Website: lowes
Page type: delivery-shipping
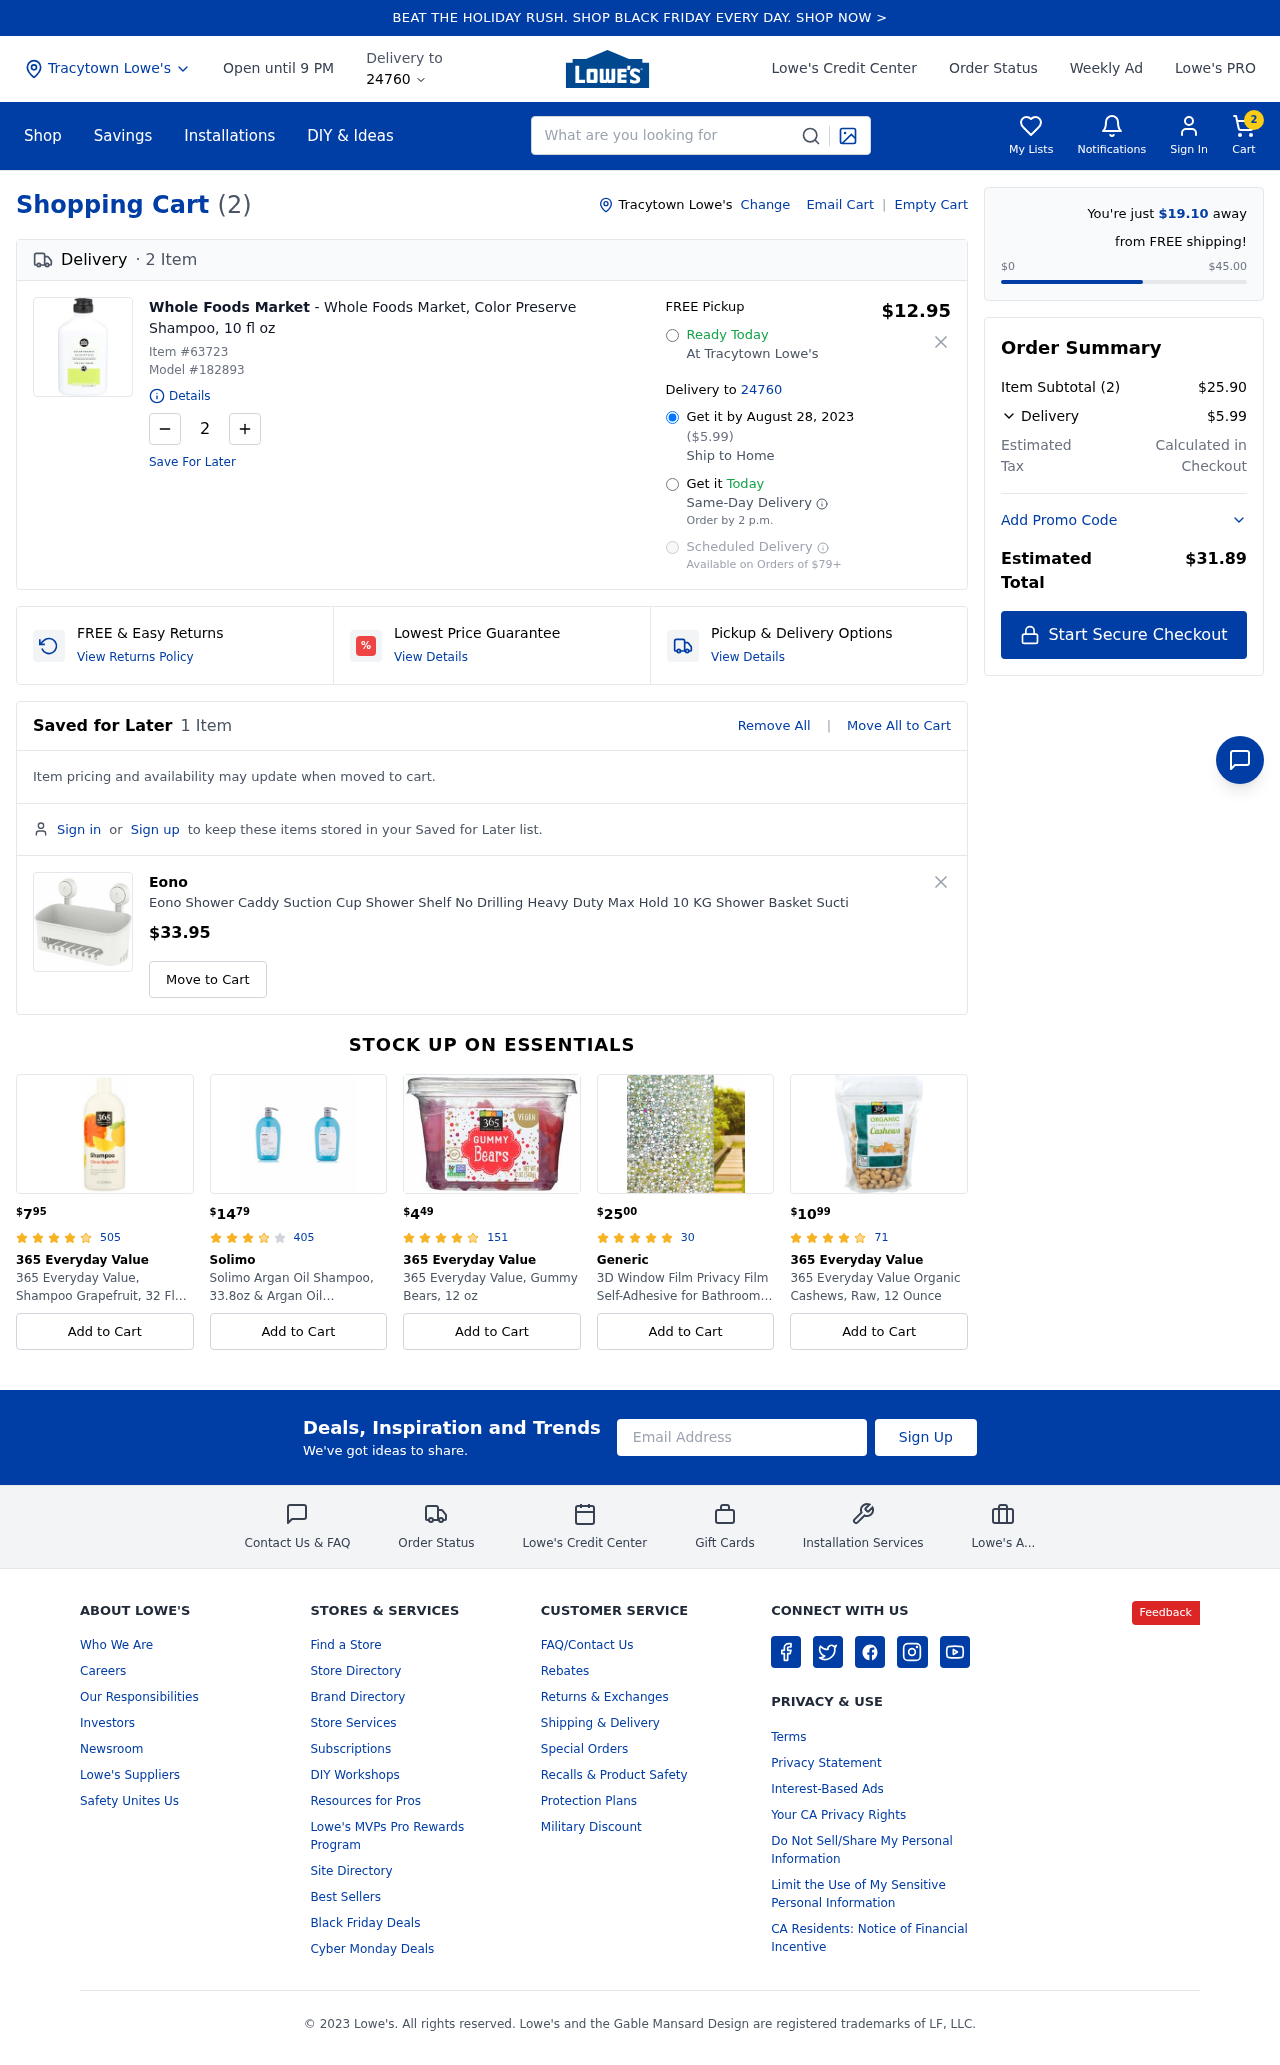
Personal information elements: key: PII_CITY
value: Tracytown
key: PII_EMAIL
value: natalie_bryant@gmail.com
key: PII_POSTCODE
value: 24760
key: PII_CITY2
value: Tracytown
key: PII_CITY3
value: Tracytown
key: PII_POSTCODE_FULL
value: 24760
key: PII_POSTCODE_NUMERIC
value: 24760
Product elements: key: PRODUCT1_BRAND
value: Whole Foods Market
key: PRODUCT1_NAME
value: Whole Foods Market, Color Preserve Shampoo, 10 fl oz
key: PRODUCT1_PRICE
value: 12.95
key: PRODUCT1_QUANTITY
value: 2
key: PRODUCT2_BRAND
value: Eono
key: PRODUCT2_NAME
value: Eono Shower Caddy Suction Cup Shower Shelf No Drilling Heavy Duty Max Hold 10 KG Shower Basket Sucti
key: PRODUCT2_PRICE
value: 33.95
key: PRODUCT1_ITEM_NUMBER
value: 63723
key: PRODUCT1_MODEL_NUMBER
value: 182893
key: PRODUCT3_PRICE
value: $795
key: PRODUCT3_NUM_RATINGS
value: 505
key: PRODUCT3_BRAND
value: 365 Everyday Value
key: PRODUCT3_NAME
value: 365 Everyday Value, Shampoo Grapefruit, 32 Fl Oz
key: PRODUCT4_PRICE
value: $1479
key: PRODUCT4_NUM_RATINGS
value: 405
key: PRODUCT4_BRAND
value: Solimo
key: PRODUCT4_NAME
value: Solimo Argan Oil Shampoo, 33.8oz & Argan Oil Conditioner, 33.8oz
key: PRODUCT5_PRICE
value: $449
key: PRODUCT5_NUM_RATINGS
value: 151
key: PRODUCT5_BRAND
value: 365 Everyday Value
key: PRODUCT5_NAME
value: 365 Everyday Value, Gummy Bears, 12 oz
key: PRODUCT6_PRICE
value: $2500
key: PRODUCT6_NUM_RATINGS
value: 30
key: PRODUCT6_BRAND
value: Generic
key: PRODUCT6_NAME
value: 3D Window Film Privacy Film Self-Adhesive for Bathroom Bedroom Kitchen (Pebble) (44.5 x 200 cm)
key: PRODUCT7_PRICE
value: $1099
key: PRODUCT7_NUM_RATINGS
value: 71
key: PRODUCT7_BRAND
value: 365 Everyday Value
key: PRODUCT7_NAME
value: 365 Everyday Value Organic Cashews, Raw, 12 Ounce
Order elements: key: ORDER_NUM_ITEMS
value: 2
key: ORDER_DELIVERY_DATE
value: August 28, 2023
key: ORDER_SHIPPING_COST
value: $5.99
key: AWAY_FROM_FREE_SHIPPING
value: $19.10
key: ORDER_SUBTOTAL
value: $25.90
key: ORDER_TOTAL
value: $31.89
Search elements: key: HEADER_SEARCH
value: What are you looking for